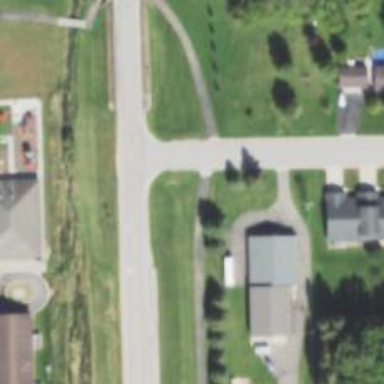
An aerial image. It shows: Road with stop sign.